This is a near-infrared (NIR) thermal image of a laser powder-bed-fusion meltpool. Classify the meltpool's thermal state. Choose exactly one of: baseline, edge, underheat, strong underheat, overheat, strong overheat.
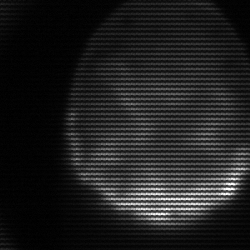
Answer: edge